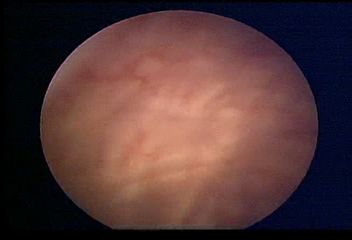
Modality: WLC
Class: Normal mucosa
Bladder cancer association: No